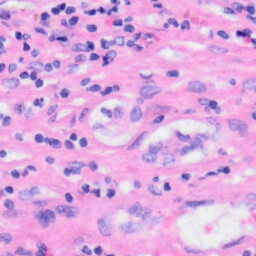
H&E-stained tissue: Liver